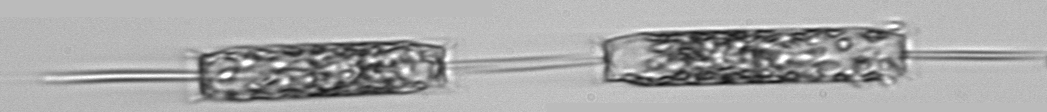
Label: Ditylum_brightwellii